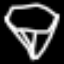
Label: diamond